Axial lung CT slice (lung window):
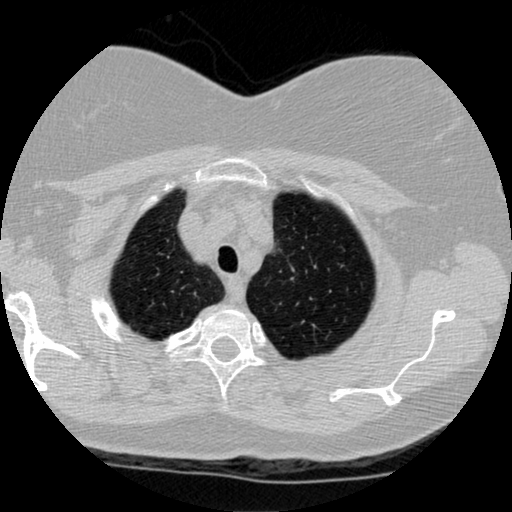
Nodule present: no